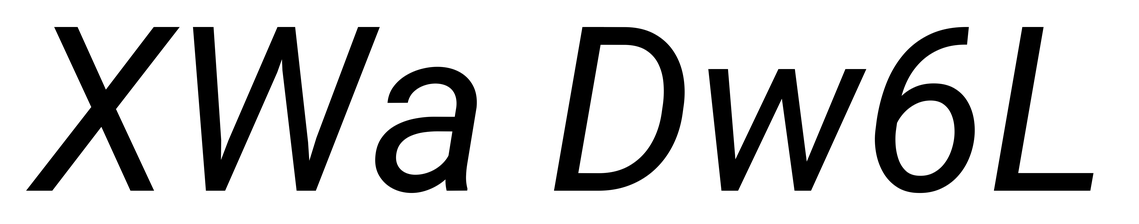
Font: Roboto-Italic_Italic